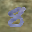
Label: 8